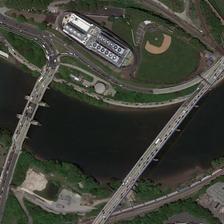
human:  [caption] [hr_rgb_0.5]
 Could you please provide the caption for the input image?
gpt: several highways and railways make the traffic convenient .

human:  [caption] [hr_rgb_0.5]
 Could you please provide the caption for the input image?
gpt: two bridges are on a river with many green trees on two sides .

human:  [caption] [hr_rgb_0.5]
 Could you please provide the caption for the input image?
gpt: many green trees are in two sides of a river with two bridges .

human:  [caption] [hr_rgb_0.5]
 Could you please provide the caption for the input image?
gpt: two forked bridges link the two big grasses .

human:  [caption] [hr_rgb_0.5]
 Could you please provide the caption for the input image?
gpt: two bridges are on the bend of a river with many green trees in two sides of it .